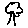
Label: tree